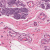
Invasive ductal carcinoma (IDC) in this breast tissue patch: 0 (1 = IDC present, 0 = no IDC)